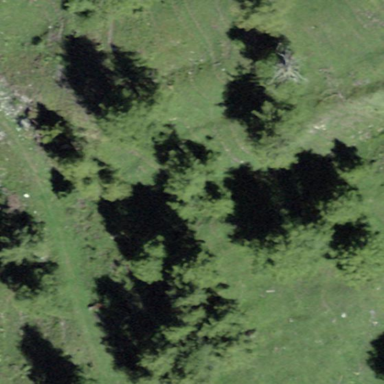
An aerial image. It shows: Forest area.